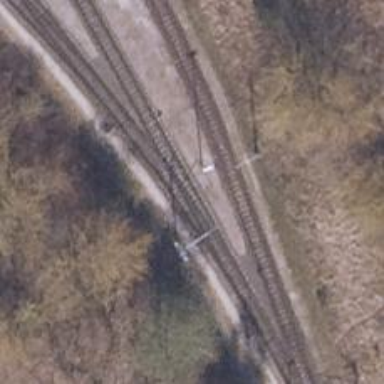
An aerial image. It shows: Railway switch.